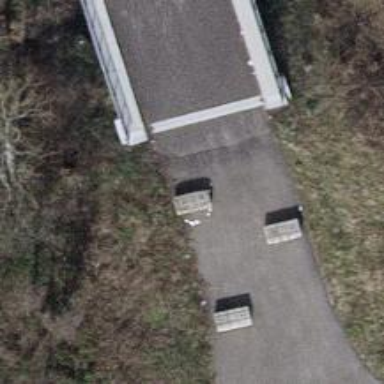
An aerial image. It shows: Block barrier.